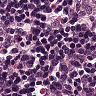
Metastatic tissue present: no